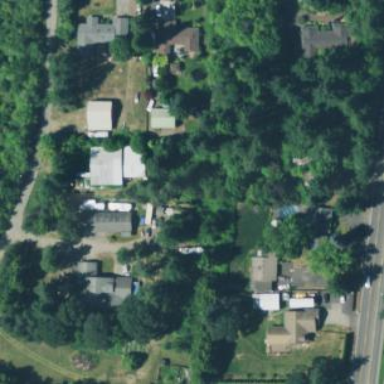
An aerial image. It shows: Residential area in rural setting.